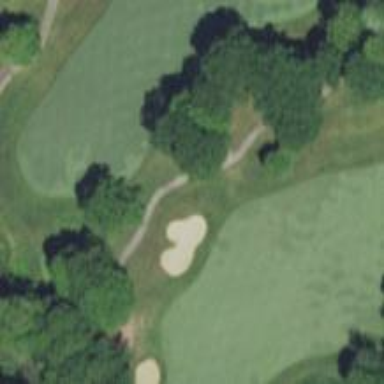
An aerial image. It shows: Service road used as golf cart path.